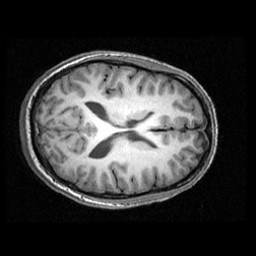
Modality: T1w
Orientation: axial
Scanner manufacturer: ge
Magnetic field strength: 3 T
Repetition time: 0.00904 s
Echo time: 0.00184 s